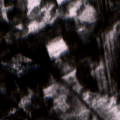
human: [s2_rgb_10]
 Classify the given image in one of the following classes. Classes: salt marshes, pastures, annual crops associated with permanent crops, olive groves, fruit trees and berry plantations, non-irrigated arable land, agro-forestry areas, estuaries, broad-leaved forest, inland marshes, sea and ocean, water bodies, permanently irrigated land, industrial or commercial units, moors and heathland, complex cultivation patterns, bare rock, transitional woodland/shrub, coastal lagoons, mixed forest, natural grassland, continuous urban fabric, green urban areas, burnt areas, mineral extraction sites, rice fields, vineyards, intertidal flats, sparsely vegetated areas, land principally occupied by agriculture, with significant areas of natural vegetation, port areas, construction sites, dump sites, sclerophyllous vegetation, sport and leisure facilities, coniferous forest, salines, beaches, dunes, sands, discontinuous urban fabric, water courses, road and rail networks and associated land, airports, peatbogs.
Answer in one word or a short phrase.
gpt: land principally occupied by agriculture, with significant areas of natural vegetation, coniferous forest, mixed forest, transitional woodland/shrub